Question: I am trying to implement StartupNextInstance for a single-instance application, to simply add a messagebox warning that the application is already running when running from code, rather than just switching to the active application w/o notice. Currently when I start the application from code in Visual Studio and I already have the compiled version running, it switches to the compiled version and stops debugging. I want it to be obvious that it has switched to the compiled version rather than just switching w/o any notice.
I have "Make single instance application" checked:
Project Properties:

and have added the following to ApplicationEvents.vb:
'''
Private Sub MyApplication_StartupNextInstance(sender As Object, e As StartupNextInstanceEventArgs) Handles Me.StartupNextInstance
#If DEBUG Then
MsgBox("PI is alread running.", Nothing, MsgBoxStyle.Information)
#End If
End Sub
'''
But the code in the Sub never fires.
What am I missing?
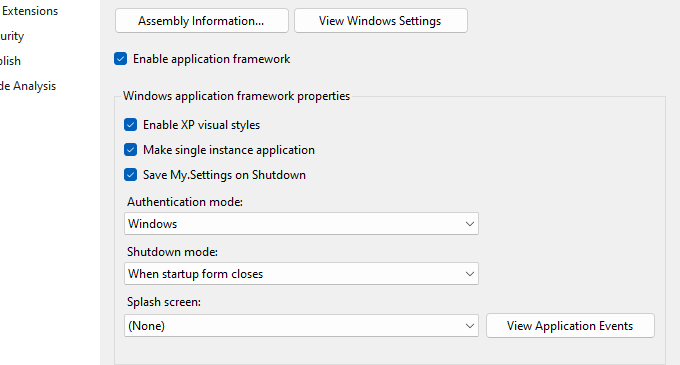
Answer: OK, just reread and finally get @Hans Passant's comment. It doesn't fire in the second instance, only the first/existing instance. Doh!